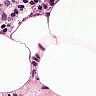
Metastatic tissue present: no